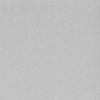
Label: dusty